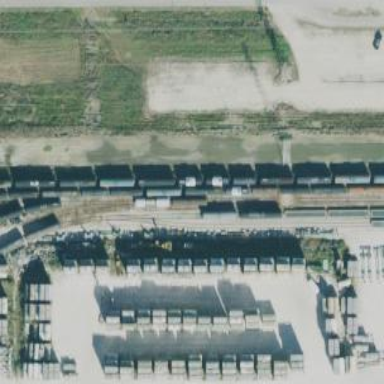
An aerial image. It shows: Rail spur service.